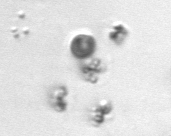
Label: Phaeocystis